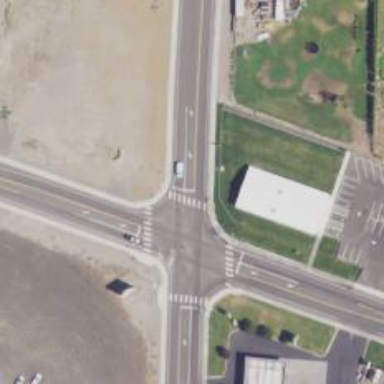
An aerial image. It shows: Road with stop sign.